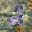
Label: 2